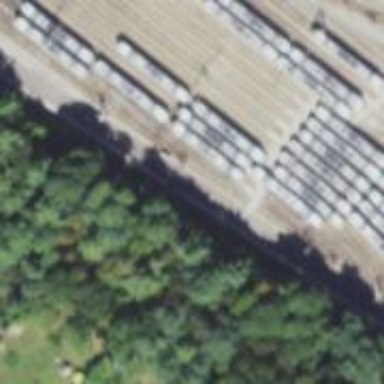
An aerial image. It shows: Light rail service yard with electrified contact lines.